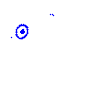
Particle: kaon